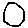
Label: hexagon